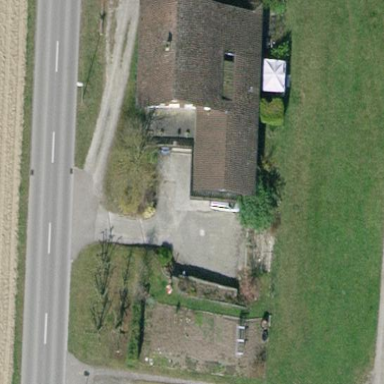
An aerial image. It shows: Detached building with tiled roof.